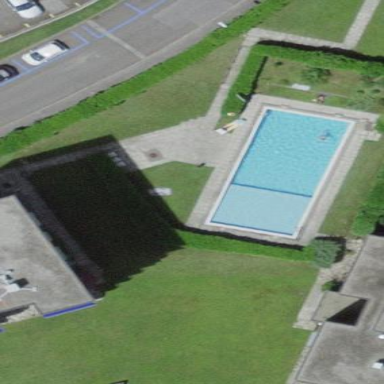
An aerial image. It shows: Swimming pool located in leisure land.